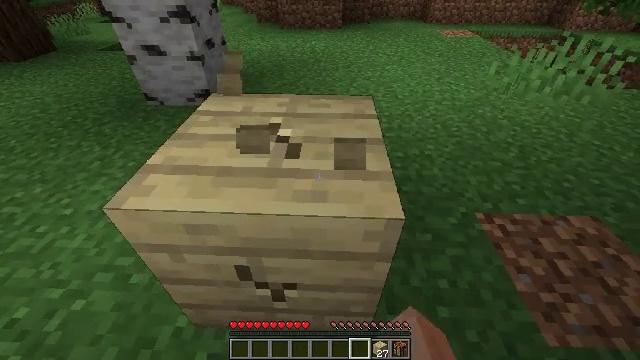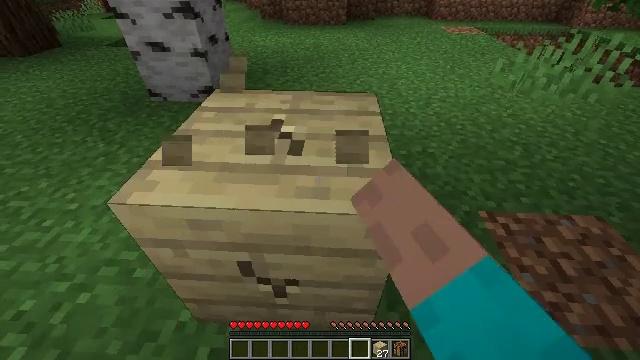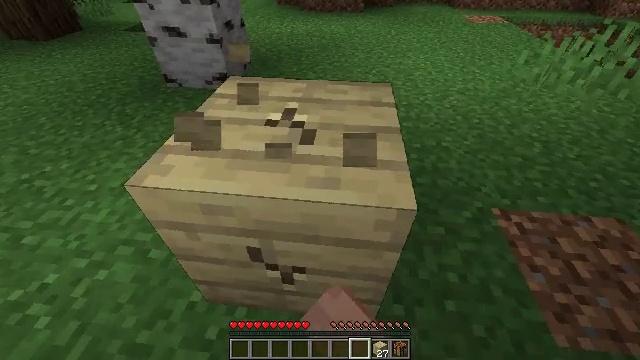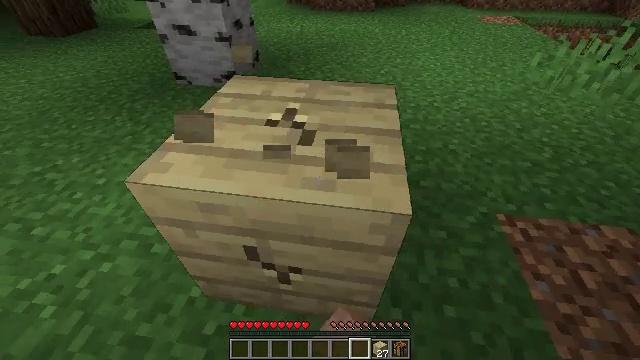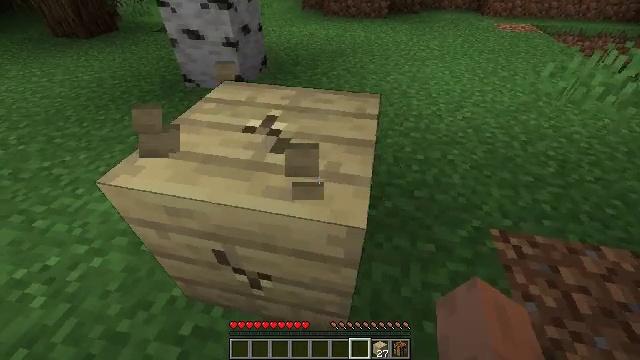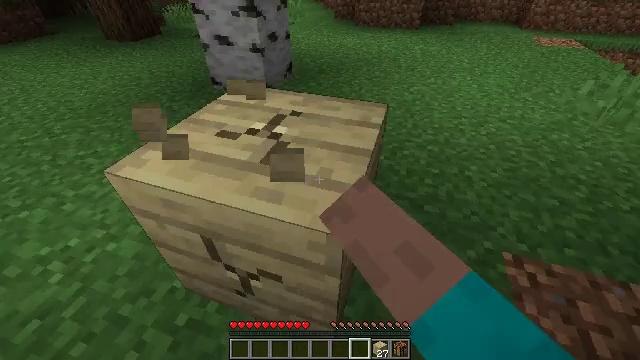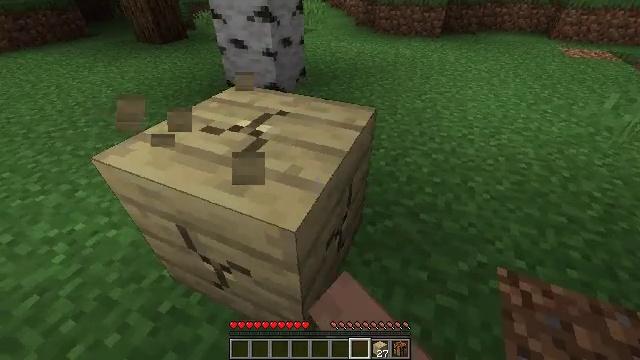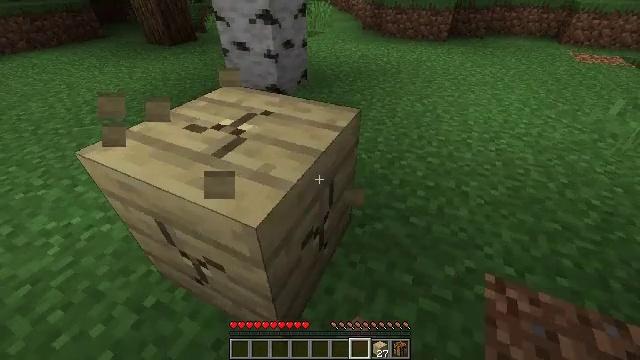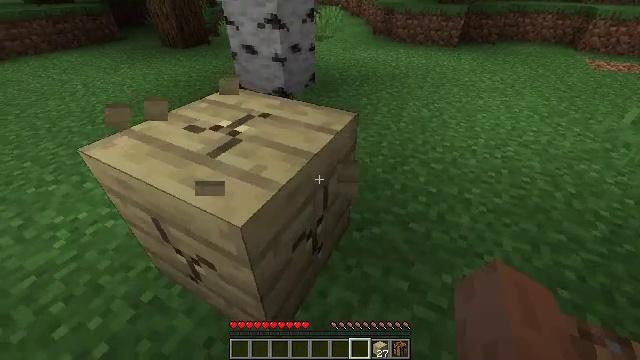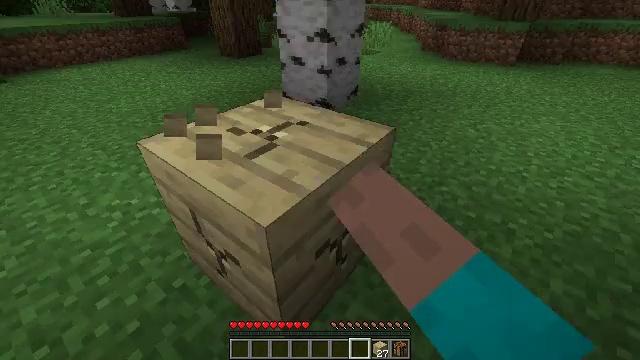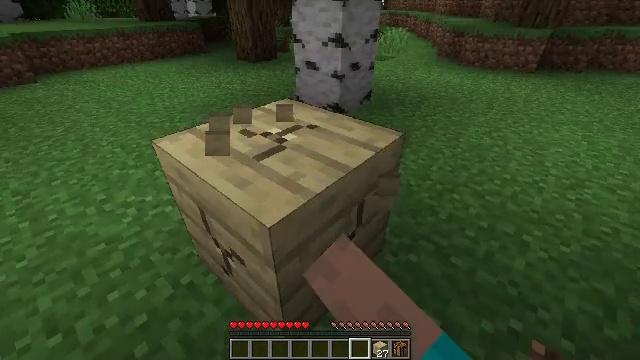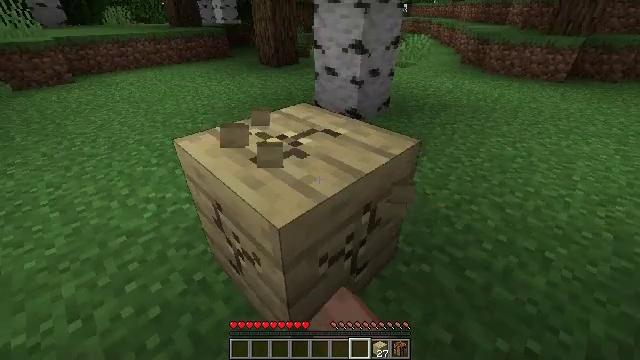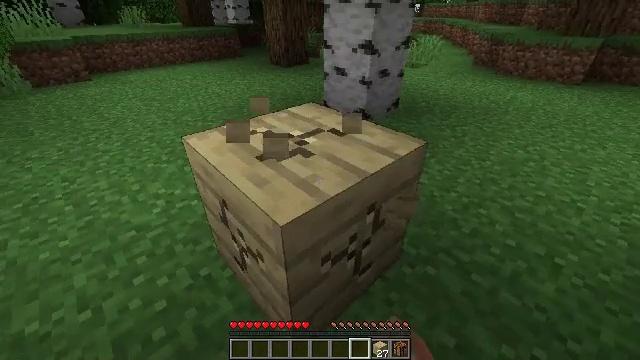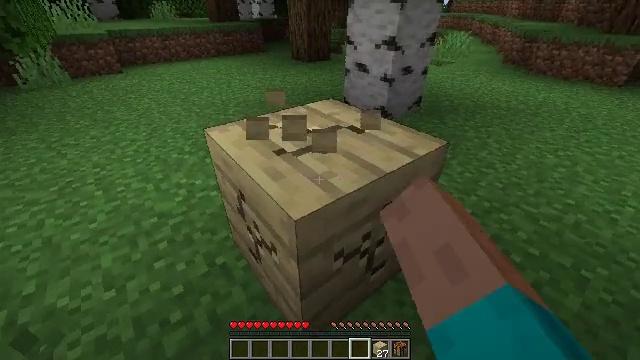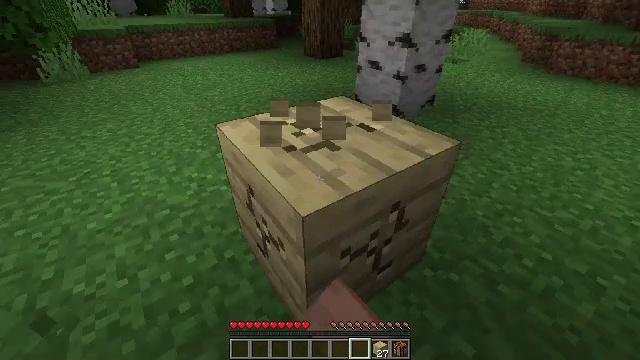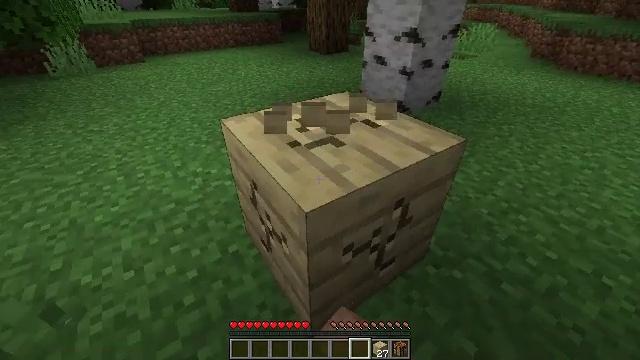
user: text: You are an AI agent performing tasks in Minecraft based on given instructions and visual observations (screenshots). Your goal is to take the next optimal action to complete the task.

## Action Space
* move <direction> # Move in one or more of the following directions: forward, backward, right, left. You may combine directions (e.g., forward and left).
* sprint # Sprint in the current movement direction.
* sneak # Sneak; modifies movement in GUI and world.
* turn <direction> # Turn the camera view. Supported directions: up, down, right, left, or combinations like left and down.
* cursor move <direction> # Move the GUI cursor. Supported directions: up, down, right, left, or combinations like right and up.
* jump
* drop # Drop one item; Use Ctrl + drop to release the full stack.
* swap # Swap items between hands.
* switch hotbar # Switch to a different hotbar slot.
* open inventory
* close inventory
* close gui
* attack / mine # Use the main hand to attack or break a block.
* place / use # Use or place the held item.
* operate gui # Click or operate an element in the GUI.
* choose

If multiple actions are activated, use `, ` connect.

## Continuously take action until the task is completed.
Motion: motion action
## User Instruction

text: Collect birch planks from structures.
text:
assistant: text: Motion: attack / mine
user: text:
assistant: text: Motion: turn left and down, attack / mine
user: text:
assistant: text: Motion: move right, turn left, attack / mine
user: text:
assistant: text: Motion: move right, turn left, attack / mine
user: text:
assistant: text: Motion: move right, turn left and up, attack / mine
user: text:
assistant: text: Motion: move right, turn left and up, attack / mine
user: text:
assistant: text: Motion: turn left, attack / mine
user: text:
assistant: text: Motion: turn left, attack / mine
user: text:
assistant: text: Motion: turn left and up, attack / mine
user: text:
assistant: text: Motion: turn left, attack / mine
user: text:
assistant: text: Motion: turn left and up, attack / mine
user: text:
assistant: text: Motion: turn left, attack / mine
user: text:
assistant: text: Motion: turn left, attack / mine
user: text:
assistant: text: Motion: turn left, attack / mine
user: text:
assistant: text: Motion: turn left, attack / mine
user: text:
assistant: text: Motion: turn left and down, attack / mine
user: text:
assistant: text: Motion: turn left, attack / mine
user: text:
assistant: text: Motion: attack / mine
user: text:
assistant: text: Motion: move right, attack / mine
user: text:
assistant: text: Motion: move right, turn left, attack / mine
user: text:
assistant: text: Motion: move right, turn left, attack / mine
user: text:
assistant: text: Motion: move right, turn left, attack / mine
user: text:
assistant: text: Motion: turn left, attack / mine
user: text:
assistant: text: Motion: turn left, attack / mine
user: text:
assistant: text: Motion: turn left, attack / mine
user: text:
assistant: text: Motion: turn left, attack / mine
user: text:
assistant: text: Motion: turn left and up, attack / mine
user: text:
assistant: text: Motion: turn left, attack / mine
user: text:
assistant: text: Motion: turn left, attack / mine
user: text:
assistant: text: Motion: attack / mine